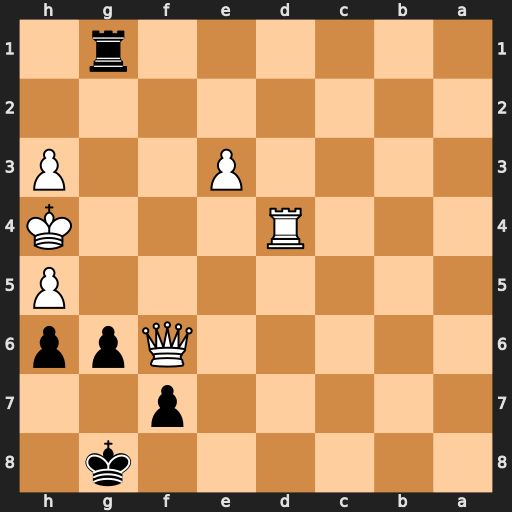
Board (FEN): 6k1/5p2/5Qpp/7P/3R3K/4P2P/8/6r1
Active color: b
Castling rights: -
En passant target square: -
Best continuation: g5+ Qxg5+ hxg5#